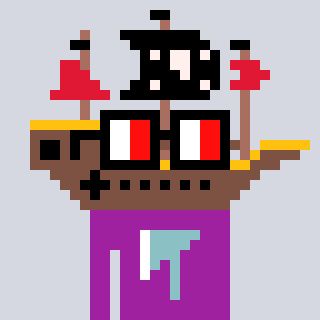
a pixel art character with square glasses with black frames and red eyes, a pirateship-shaped head and a magenta-colored body on a cool background